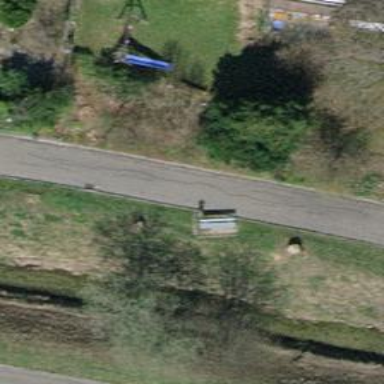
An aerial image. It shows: Bench.